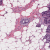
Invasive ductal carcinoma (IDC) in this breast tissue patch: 1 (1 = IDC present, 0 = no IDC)